Question: On Android devices that use soft keyboards, I want to prevent the fullscreen keyboard editing view (shown below) from appearing when in landscape mode (i.e. I want to see only the soft keyboard itself and my view behind it).
I assume this can be achieved using the 'setExtractViewShown(false)' method on 'InputMethodService', but I am unable to access the default instance of this and do not want to implement a custom input method.

the view to which input is going is not a 'TextView' (it's a 'View' with a custom 'InputConnection' implementation), so 'android:imeOptions="flagNoExtractUi"' won't work here.
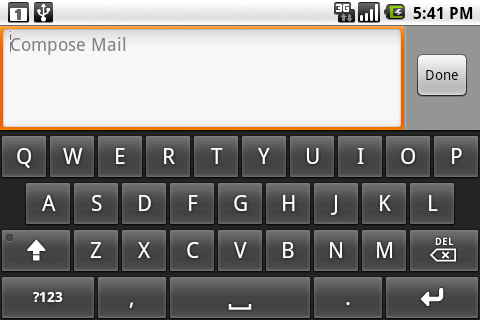
Answer: I answered my own question:
The extract UI (i.e. the fullscreen editing mode) can be disabled at the point at which the input connection is hooked up:
'''
@Override
public InputConnection onCreateInputConnection(EditorInfo outAttrs) {
outAttrs.imeOptions = EditorInfo.IME_FLAG_NO_EXTRACT_UI;
// etc.
}
'''